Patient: sex M, age 61
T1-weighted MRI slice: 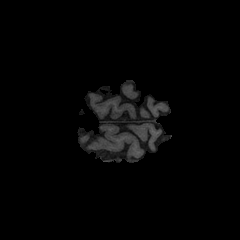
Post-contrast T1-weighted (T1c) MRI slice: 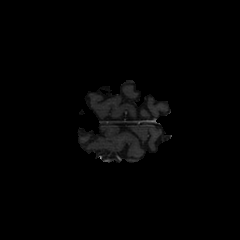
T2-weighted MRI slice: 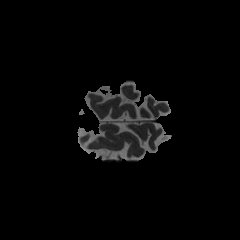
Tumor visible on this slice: no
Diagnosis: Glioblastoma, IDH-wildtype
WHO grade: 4